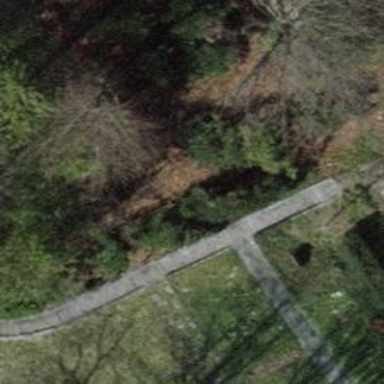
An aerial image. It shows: Road with steps.